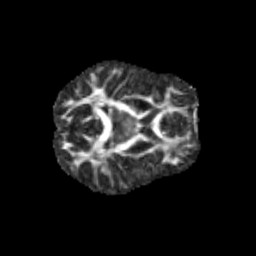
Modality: FA
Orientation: axial
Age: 9
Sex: female
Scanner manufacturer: siemens
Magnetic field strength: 3 T
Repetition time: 3.8 s
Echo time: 0.07 s